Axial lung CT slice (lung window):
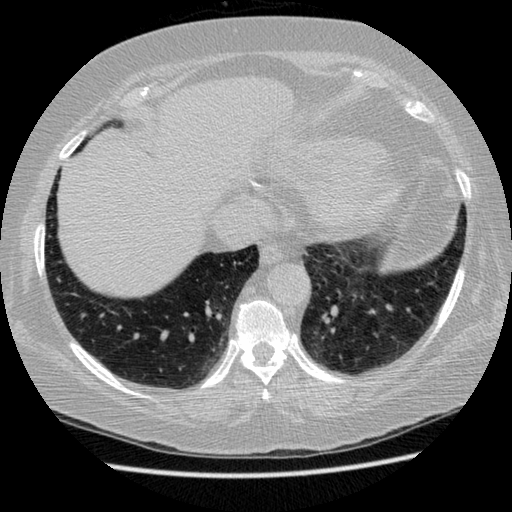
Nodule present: no